Question: Is there an emacs plugin which creates these nice vertical lines for the code blocks like in Sublime Text 2? (See attached screenshots for what I mean).

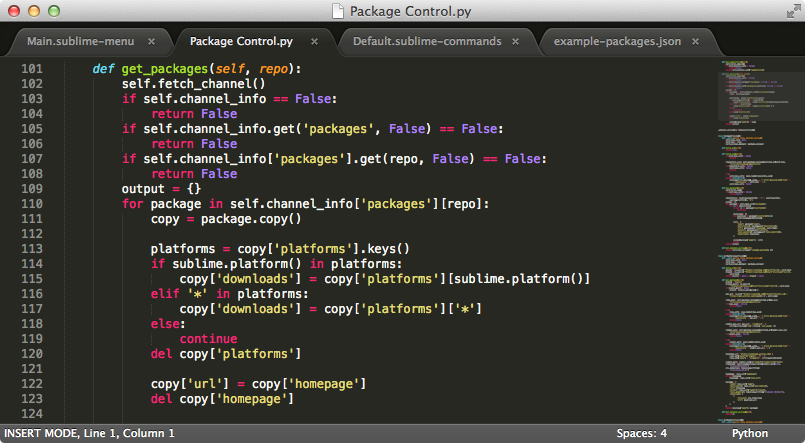
Answer: Please see highlight-indentation:
<URL>
Unfortunately the current version is very simple and it draws character-wide columns instead of thin lines so it doesn't look very appealing. But at least it's a start.
I do not use it by default - if I'm lost then I do 'M-x highlight-indentation'.